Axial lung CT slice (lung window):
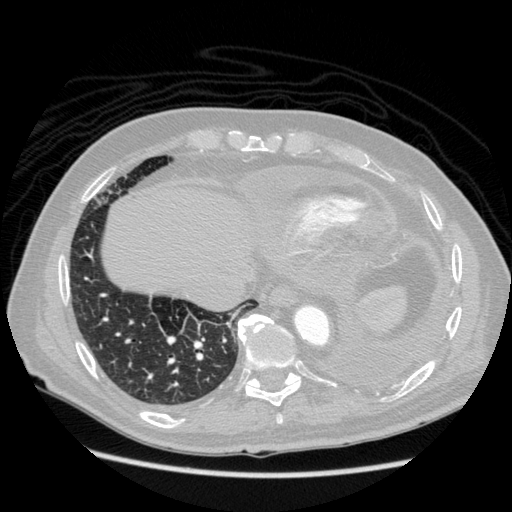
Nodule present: no